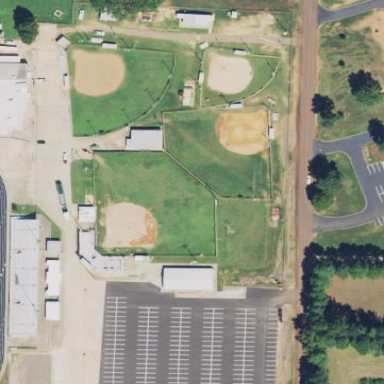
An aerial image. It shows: Softball pitch for leisure sports.